Field crop: maize
Growth stage: 1
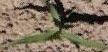
Species: maize